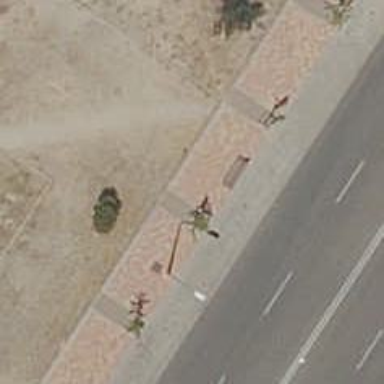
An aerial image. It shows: Bus stop with platform for public transport.